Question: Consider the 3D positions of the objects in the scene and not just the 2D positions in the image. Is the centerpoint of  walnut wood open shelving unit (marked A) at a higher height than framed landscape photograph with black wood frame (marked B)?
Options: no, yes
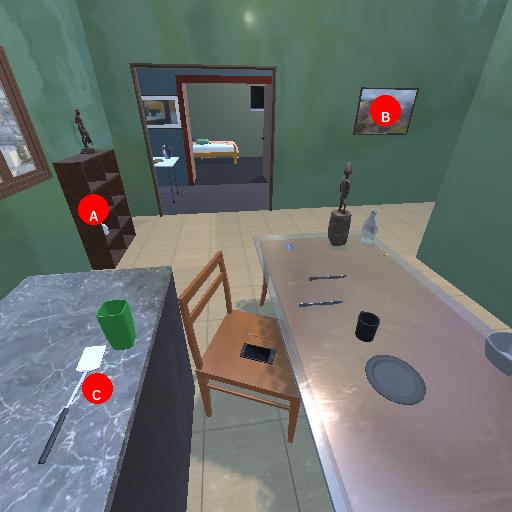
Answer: no